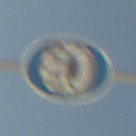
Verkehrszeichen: SchneekettenVorgeschrieben
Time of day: Midday
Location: Outdoor (Beach)
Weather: PartlyCloudy
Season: NotSpecified
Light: Natural